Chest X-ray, PA view. Patient: 24 years old, sex M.
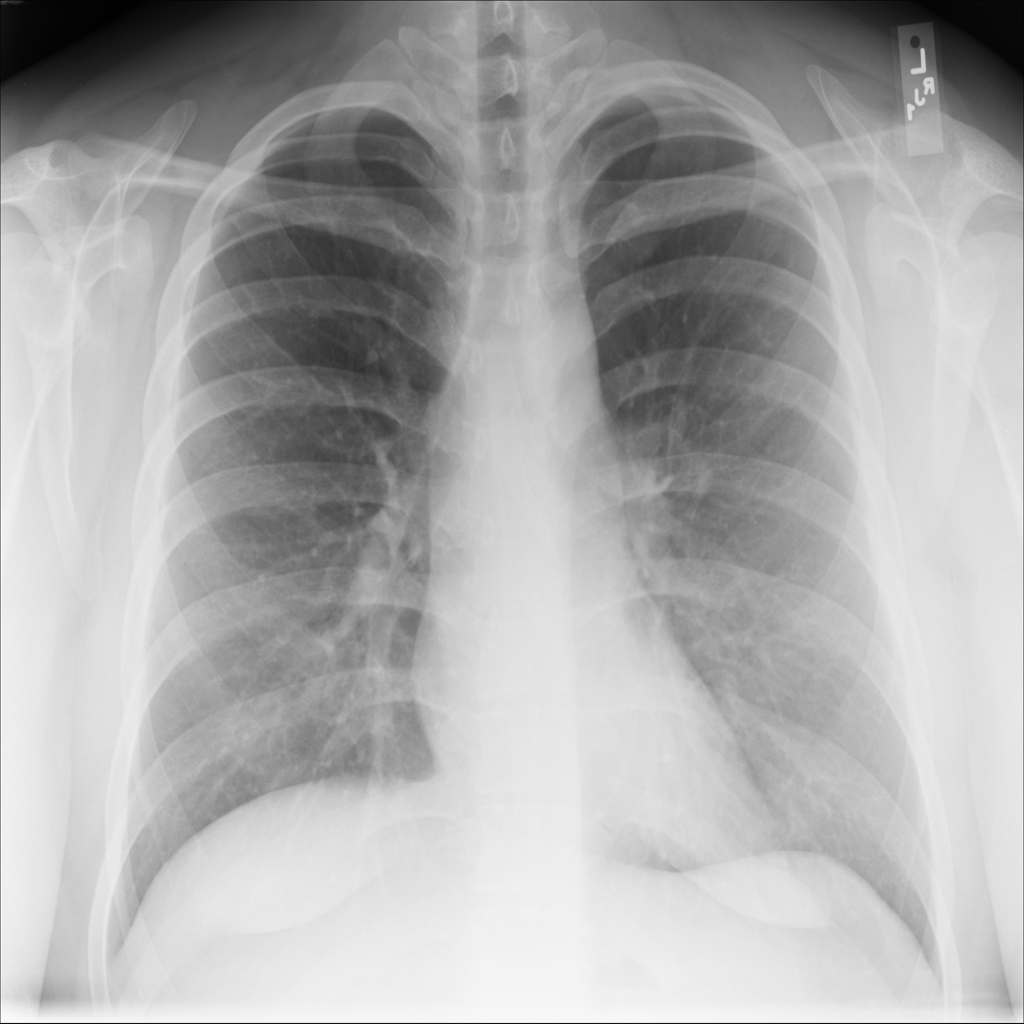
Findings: No Finding